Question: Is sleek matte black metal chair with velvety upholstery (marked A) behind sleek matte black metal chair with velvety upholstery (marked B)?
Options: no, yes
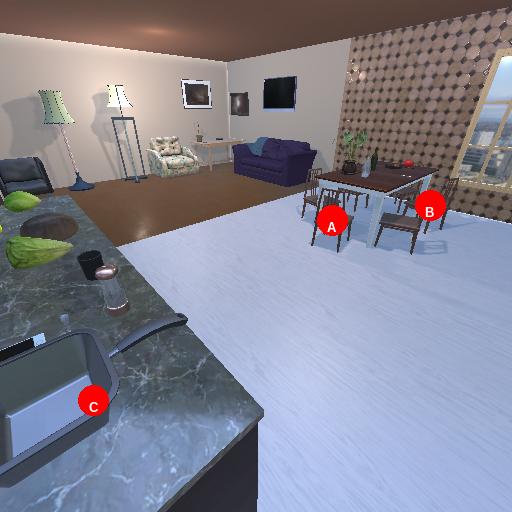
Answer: no